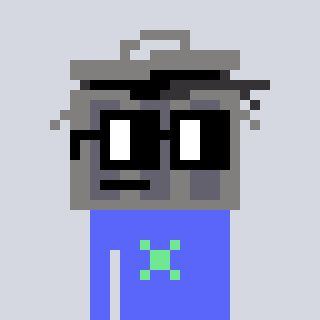
a pixel art character with square black glasses, a trashcan-shaped head and a purple-colored body on a cool background